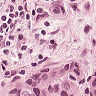
Metastatic tissue present: yes